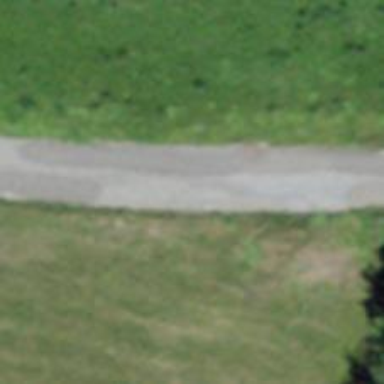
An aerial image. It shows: Smoothly paved residential road.